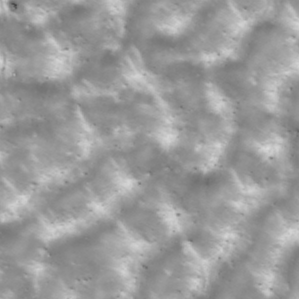
Label: non_frost